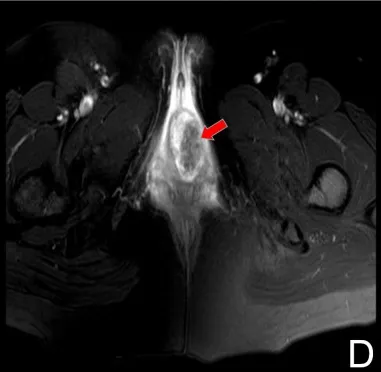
Right lobe of the liver.
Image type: radiology (mri)